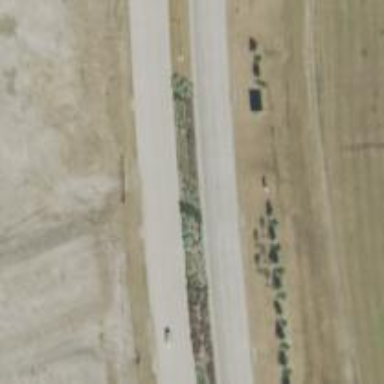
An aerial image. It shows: Primary link highway.